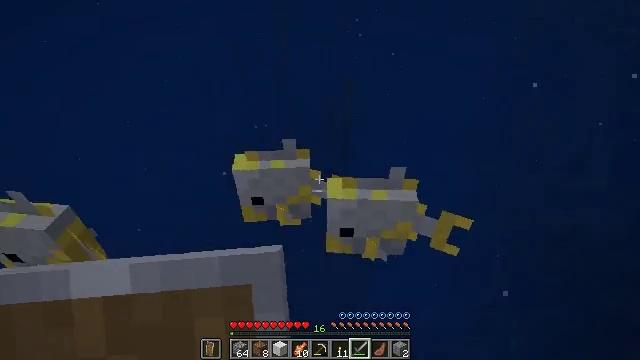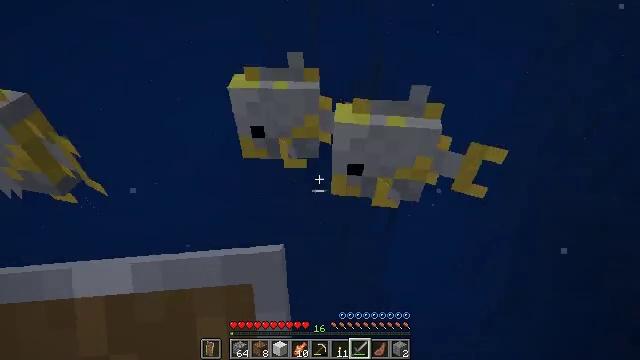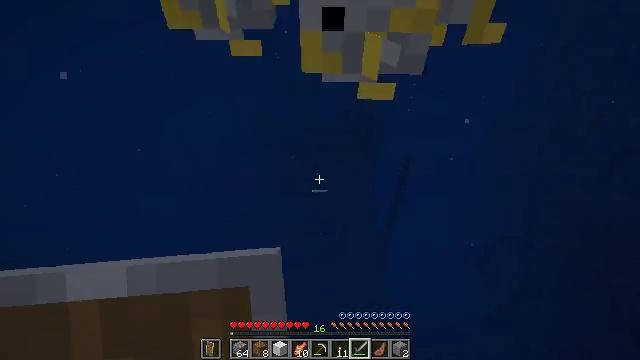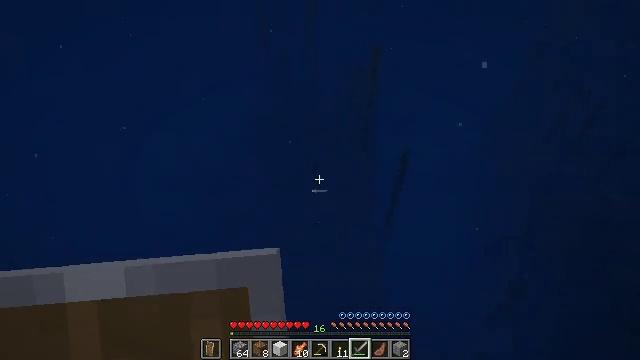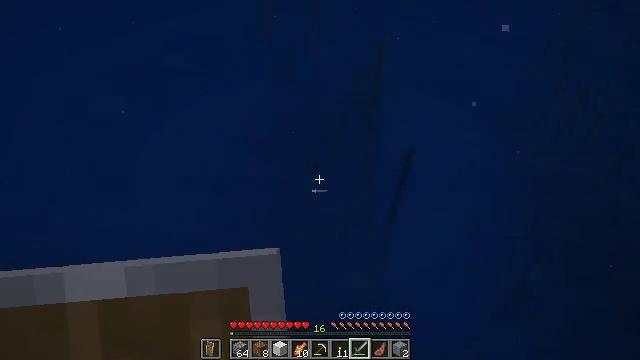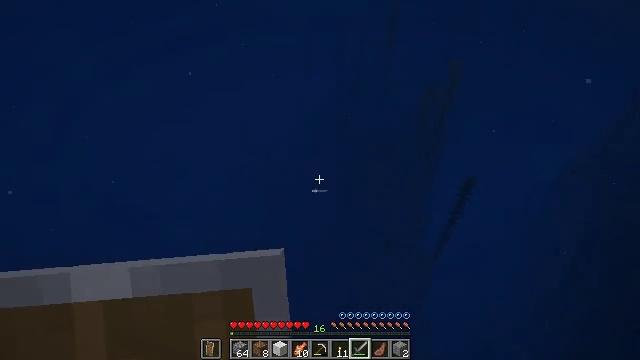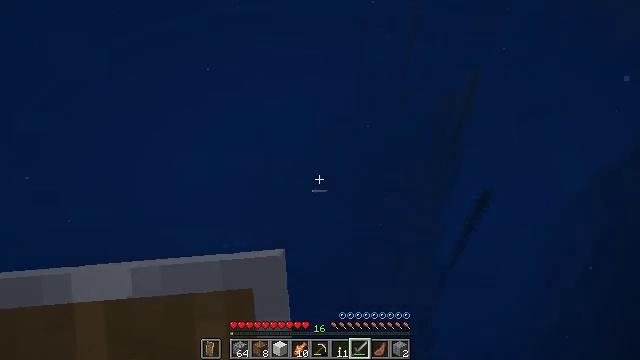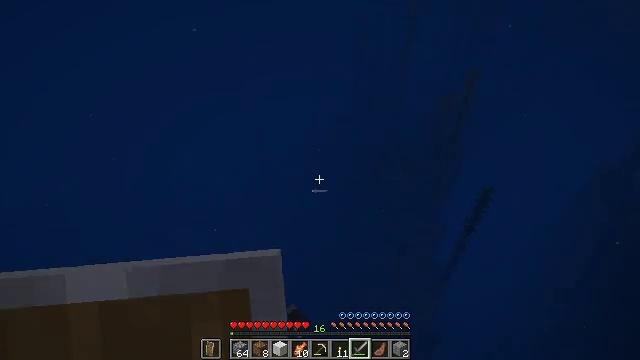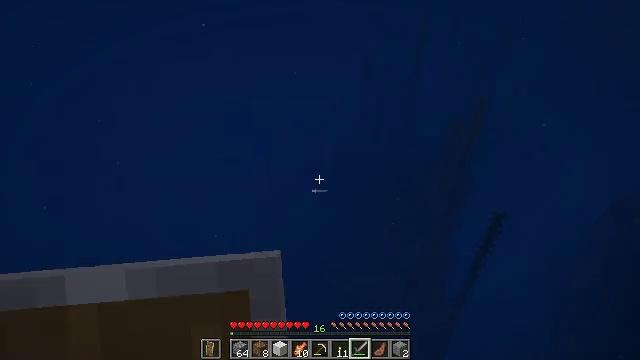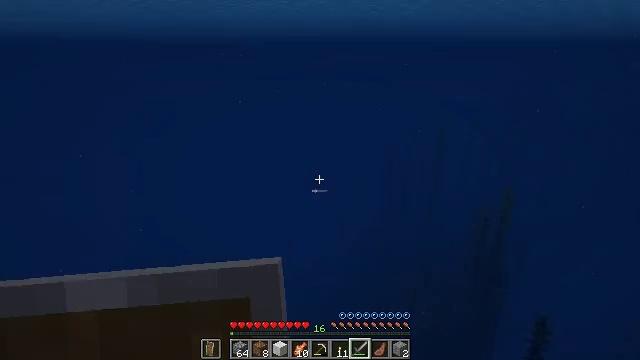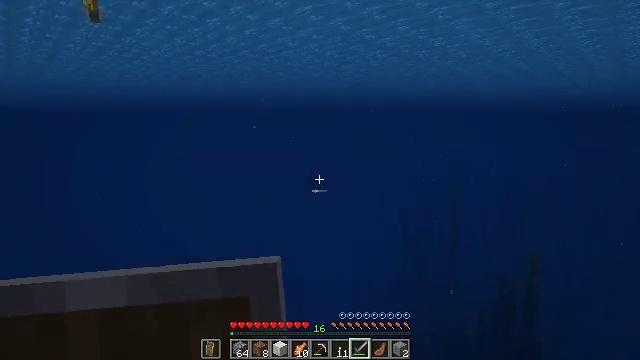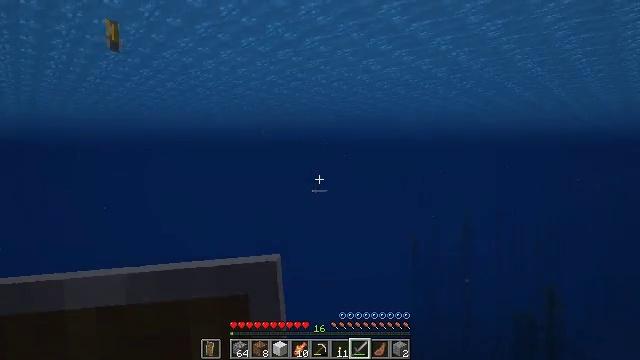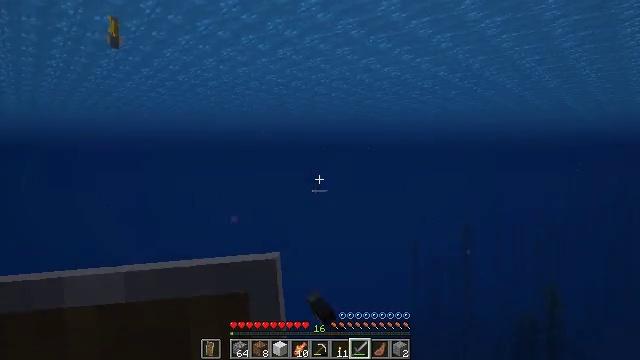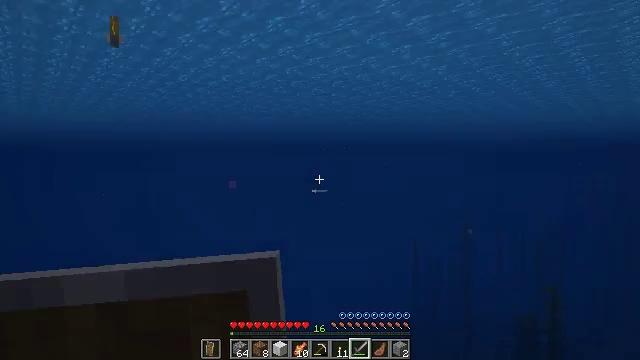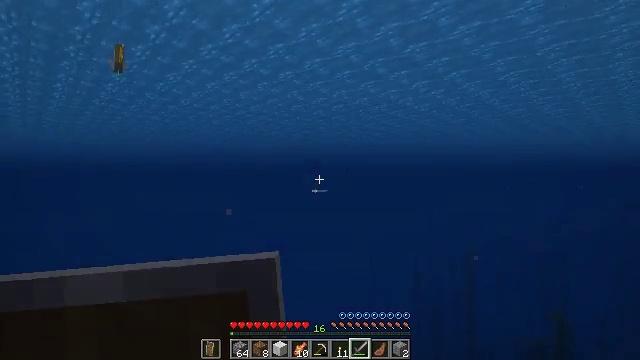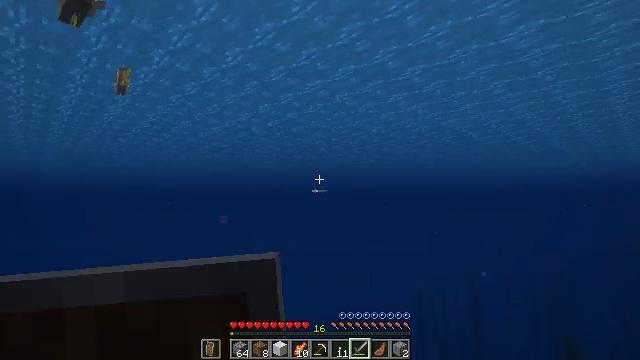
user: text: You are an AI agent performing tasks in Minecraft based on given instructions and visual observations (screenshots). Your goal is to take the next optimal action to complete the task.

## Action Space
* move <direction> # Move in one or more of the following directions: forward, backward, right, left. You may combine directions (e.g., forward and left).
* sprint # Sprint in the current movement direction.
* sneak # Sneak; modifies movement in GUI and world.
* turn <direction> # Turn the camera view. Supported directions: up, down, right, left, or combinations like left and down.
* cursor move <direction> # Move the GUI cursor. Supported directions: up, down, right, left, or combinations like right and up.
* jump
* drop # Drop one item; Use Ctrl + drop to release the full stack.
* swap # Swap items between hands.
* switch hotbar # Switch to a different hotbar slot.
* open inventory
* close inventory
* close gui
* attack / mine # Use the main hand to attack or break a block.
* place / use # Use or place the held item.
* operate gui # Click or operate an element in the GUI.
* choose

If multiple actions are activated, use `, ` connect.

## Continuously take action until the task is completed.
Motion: motion action
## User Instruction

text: Combat the tropical fish.
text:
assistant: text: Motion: sneak, turn left and down
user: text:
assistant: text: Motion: sneak, attack / mine
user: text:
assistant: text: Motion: sneak, attack / mine
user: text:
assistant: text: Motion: sneak, attack / mine
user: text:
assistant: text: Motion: sneak, turn left and up
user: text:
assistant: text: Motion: sneak, turn left and up, attack / mine
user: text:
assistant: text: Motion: sneak, attack / mine
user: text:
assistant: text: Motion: sneak, turn left and up, attack / mine
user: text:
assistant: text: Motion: sneak, turn left and up
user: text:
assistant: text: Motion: sneak, turn left and up
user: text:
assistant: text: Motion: sneak, turn left and up, attack / mine
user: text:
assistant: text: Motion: move forward, attack / mine
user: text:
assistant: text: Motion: move forward, attack / mine
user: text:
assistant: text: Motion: move forward, turn up, attack / mine
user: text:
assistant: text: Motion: move forward, turn up
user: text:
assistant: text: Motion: move forward, turn up
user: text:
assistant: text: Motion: move forward, jump
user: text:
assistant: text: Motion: move forward, jump
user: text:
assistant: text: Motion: move forward, turn left, jump
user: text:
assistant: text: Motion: move forward, jump
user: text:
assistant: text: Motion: move forward, jump
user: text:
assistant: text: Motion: move forward, turn left and up, jump
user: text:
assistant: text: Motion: move forward, turn left and up, jump
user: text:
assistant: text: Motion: move forward, turn left and up, jump
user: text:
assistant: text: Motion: move forward, turn left, jump
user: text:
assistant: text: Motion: move forward, turn left and down, jump
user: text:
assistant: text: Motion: move forward, turn left and down
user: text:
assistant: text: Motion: move forward, turn left and down
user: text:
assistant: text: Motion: move forward, turn left and down, attack / mine
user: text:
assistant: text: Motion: move forward, turn down, attack / mine